Field crop: tomato
Growth stage: 1
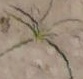
Species: cyperus